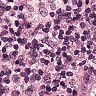
Metastatic tissue present: no